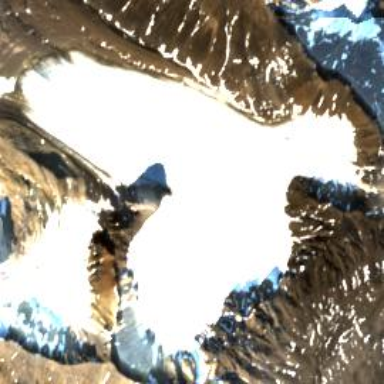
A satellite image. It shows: Majestic glacier in the distance.